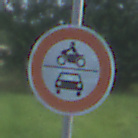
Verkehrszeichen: VerbotKraftfahrzeuge
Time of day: MorningAfternoon
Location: Outdoor (Nature)
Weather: PartlyCloudy
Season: NotSpecified
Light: Natural